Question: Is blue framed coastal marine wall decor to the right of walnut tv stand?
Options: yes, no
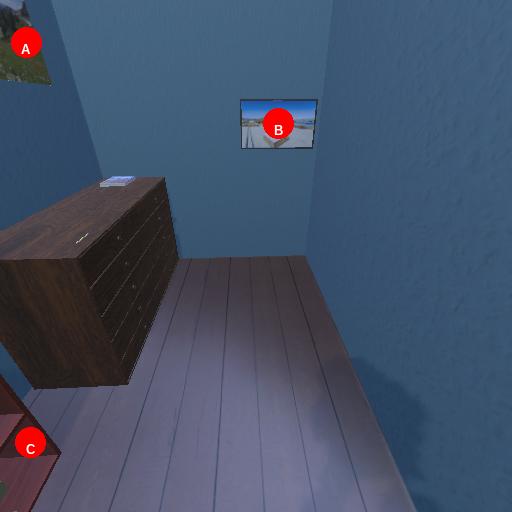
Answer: yes